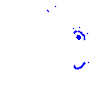
Particle: electron